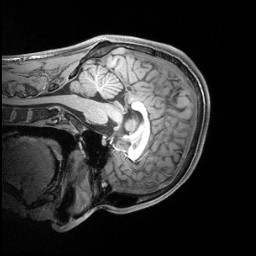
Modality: T1w
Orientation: sagittal
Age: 19
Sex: male
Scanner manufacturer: siemens
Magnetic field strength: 3 T
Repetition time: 2.4 s
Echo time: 0.00219 s